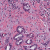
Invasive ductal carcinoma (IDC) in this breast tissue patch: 1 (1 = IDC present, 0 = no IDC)